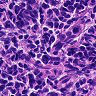
Metastatic tissue present: no